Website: walmart
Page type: address-validator
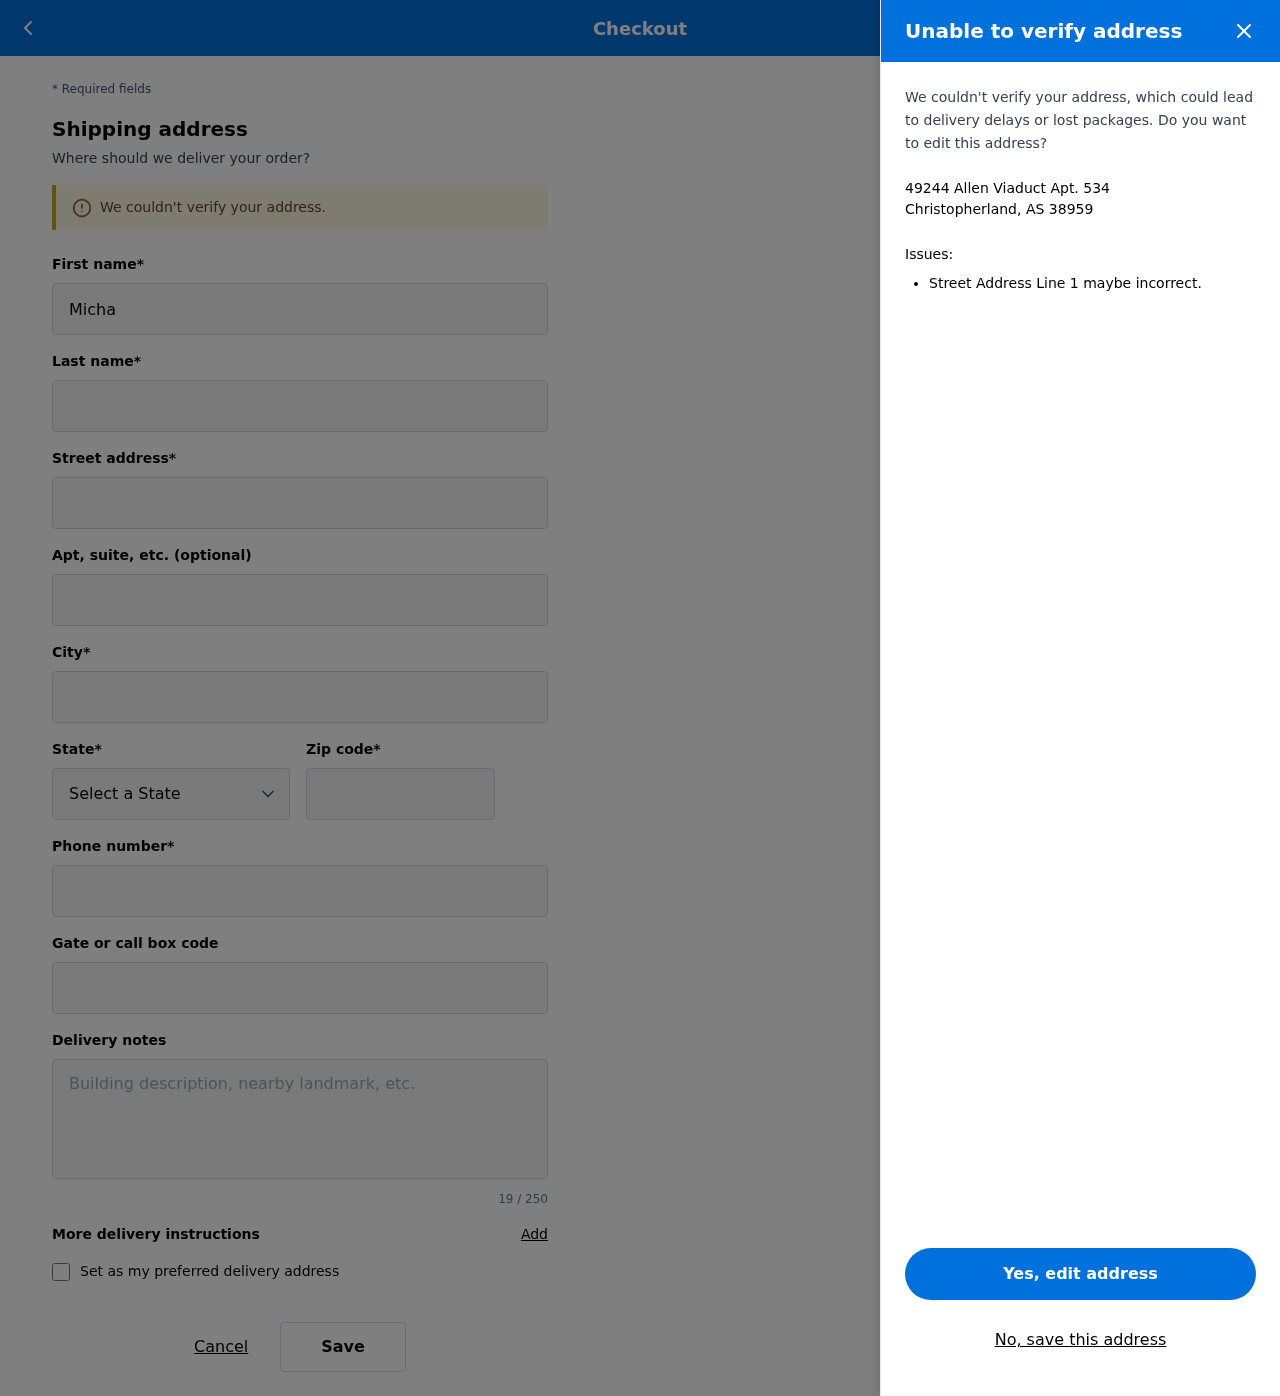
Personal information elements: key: PII_CITY_STATE_ZIP
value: Christopherland, AS 38959
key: PII_DELIVERY_INSTRUCTIONS
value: Leave at front door
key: PII_STATE_ABBR
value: AS
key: PII_STREET
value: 49244 Allen Viaduct Apt. 534
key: PII_FIRSTNAME
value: Michael
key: PII_LASTNAME
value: Sanchez
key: PII_STREET2
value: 39270 West Ville
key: PII_CITY
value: Christopherland
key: PII_POSTCODE
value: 38959
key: PII_PHONE
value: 9342189963
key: PII_SECURITY_CODE
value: FS12